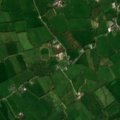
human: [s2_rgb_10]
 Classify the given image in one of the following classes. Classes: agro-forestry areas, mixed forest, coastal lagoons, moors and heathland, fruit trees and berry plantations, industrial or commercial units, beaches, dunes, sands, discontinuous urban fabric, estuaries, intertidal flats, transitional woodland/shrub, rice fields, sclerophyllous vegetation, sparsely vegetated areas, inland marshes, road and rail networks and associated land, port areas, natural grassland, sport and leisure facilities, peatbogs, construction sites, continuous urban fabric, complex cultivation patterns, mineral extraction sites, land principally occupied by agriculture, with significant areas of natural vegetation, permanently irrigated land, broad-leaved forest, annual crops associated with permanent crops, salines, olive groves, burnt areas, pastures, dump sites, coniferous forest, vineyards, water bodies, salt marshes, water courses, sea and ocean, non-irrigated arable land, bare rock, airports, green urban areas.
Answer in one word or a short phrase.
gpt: pastures